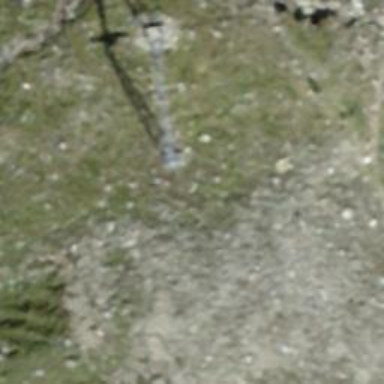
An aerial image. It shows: Pylon for aerialway.